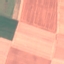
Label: AnnualCrop